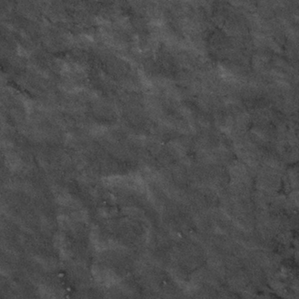
Label: frost